Question: I managed to create a jQuery command that opens a pop up ('.more-news'). In this page there are several links which open different pop up's. This pop up has a closing button, but if the user clicks on another link which opens another pop up it will overlay each other as shown on the image. To avoid this I want a jQuery command which if you click any link to open a pop up it first closes any other open pop up to avoid this overlay.
Any suggestions?
Post with link to open pop up:
'''
<article class="news-thumb">
<time>08/07/2013</time>
<div class="news-info">
<img src="images/news/post-2.jpg" alt="#">
<h1>Main title</h1>
<p>lorem ipsum su madre. Lorem ipsum su madre. Lorem ipsum... </p>
<a href="#" class="more-btn-2">Read more <i class="sprites-more-news"></i></a>
</div>
</article>
'''
pop up code:
'''
<article class="more-block-1">
<div class="more-news">
<h1>Main title</h1>
<a href="#" class="pop-link">
<i class="sprites-pop-news-close"></i>
</a>
<div class="more-text">
<p>
Donec a ligula eget dolor ornare adipiscing. Ut varius pulvinar nisi eget feugiat. Sed dictum ante nec pharetra tincidunt. Nulla eget aliquam lacus, vitae ullamcorper lacus. Suspendisse ultricies quis orci in aliquam. Morbi eget elit felis. Etiam consectetur eleifend libero varius lacinia. Proin justo felis, viverra lobortis
</p>
<p>
Donec a ligula eget dolor ornare adipiscing. Ut varius pulvinar nisi eget feugiat. Sed dictum ante nec pharetra tincidunt. Nulla eget aliquam lacus, vitae ullamcorper lacus. Suspendisse ultricies quis orci in aliquam. Morbi eget elit felis. Etiam consectetur eleifend libero varius lacinia. Proin justo felis, viverra lobortis
</p>
</div>
</div>
</article>
'''
jquery command to fade in the pop up:
All pop up codes have in common class '.more-news'.
'''
$(function() {
$(".more-btn-1").on('click', function() {
// CODE THAT CLOSES THE REST OF OPEN POP UPS
$('.more-block-1').fadeIn('slow');
return false;
});
});
'''

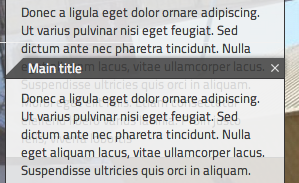
Answer: If all the popups share the class '.more-news', you can just hide all the element with that class before you show the current popup.
Code:
'''
$(function() {
$(".more-btn-1").on('click', function() {
// CODE THAT CLOSES THE REST OF OPEN POP UPS
$('.more-news').not('.more-block-1').fadeOut();
$('.more-block-1').fadeIn('slow');
return false;
});
});
'''
Example: <URL>
DRYer example: <URL>